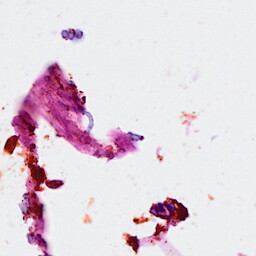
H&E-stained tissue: Breast